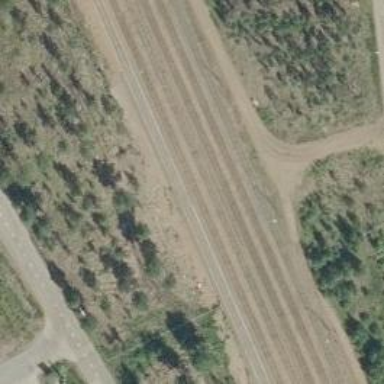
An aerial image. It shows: Railway yard used for servicing trains.